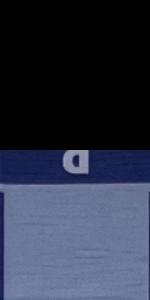
Label: Empty